Interaction volume radius: 5 \u00c5
Interaction volume height: 45 \u00c5
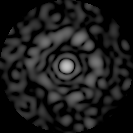
Disorder parameter: 0.8236